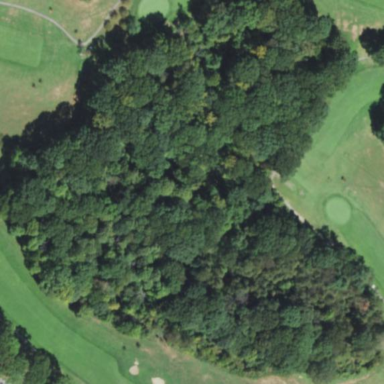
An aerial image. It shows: Mixed woodland area with variety of leaf types and cycles.